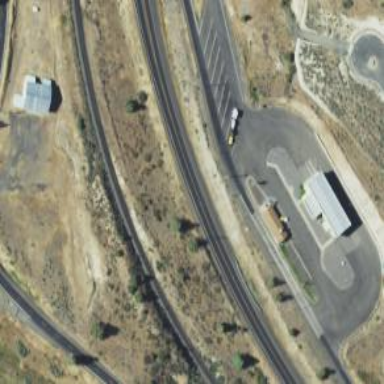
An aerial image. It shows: Vehicle inspection facility.